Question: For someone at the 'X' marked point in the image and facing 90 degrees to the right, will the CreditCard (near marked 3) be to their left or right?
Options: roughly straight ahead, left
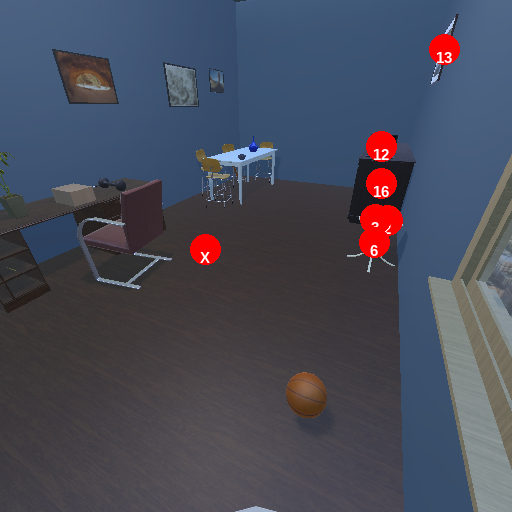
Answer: roughly straight ahead